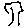
Label: tree